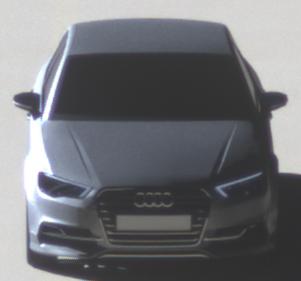
Make: Audi
Model: S3
Detailed model: 8V
Model produced from: 2013
Model produced until: 2020
Doors: 4
Color: gray
Road condition: dry road
Daytime: morning or afternoon
Contrast: high contrast